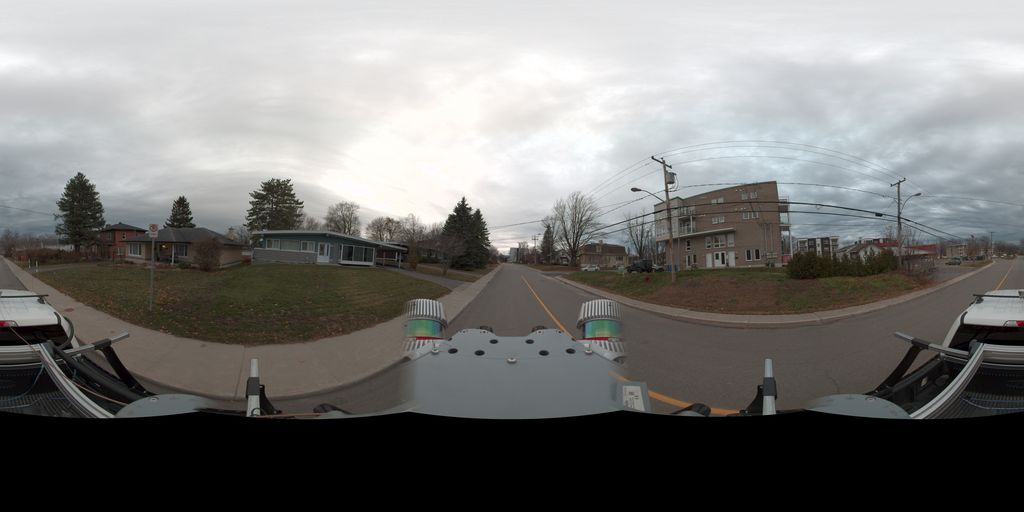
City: quebec_city